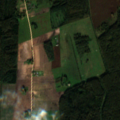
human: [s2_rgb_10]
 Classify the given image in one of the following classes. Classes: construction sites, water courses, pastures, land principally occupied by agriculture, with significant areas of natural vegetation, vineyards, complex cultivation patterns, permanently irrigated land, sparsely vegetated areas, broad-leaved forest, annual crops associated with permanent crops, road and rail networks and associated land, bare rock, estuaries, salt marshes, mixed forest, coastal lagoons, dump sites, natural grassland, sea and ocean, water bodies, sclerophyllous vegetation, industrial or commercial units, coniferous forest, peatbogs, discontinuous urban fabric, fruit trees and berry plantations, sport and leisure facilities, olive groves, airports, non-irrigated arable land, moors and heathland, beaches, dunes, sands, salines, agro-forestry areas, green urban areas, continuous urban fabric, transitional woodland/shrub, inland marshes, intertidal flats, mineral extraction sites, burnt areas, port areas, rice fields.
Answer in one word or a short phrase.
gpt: pastures, complex cultivation patterns, broad-leaved forest, mixed forest